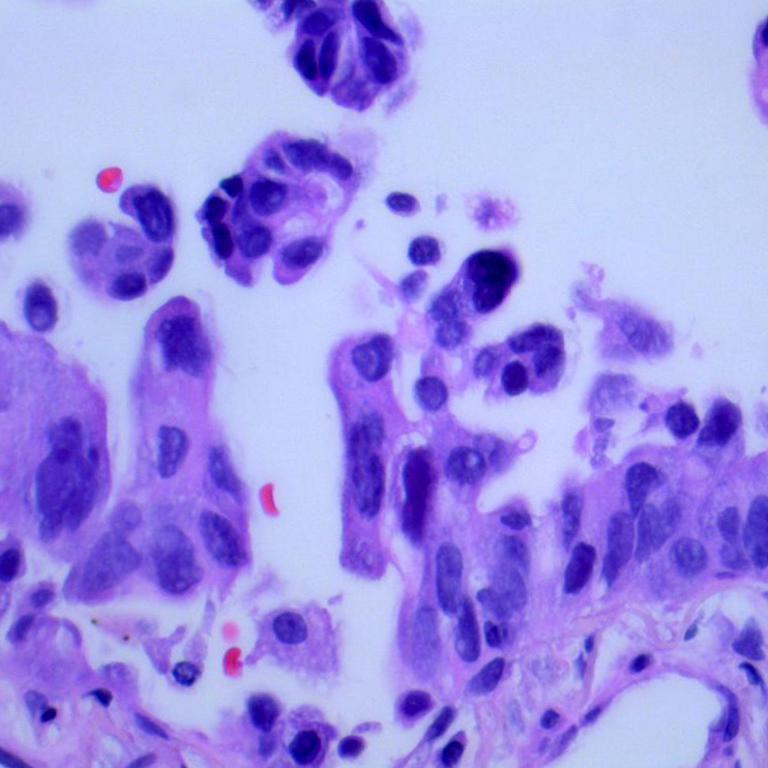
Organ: lung
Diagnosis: adenocarcinomas